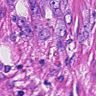
Metastatic tissue present: yes